Question: My custom font defined on <URL> does not render correctly in Firefox 3.6.
It is rendering as Verdana, which is set as the fall-back font in the CSS, defined here: <URL>
The code there is generated by Typekit, here: <URL>
<URL>
Here's a screenshot of how the page looks like in Chrome 8, which is how it is supposed to look like regarding the fonts. They also work in IE6 or higher, as well as Opera.

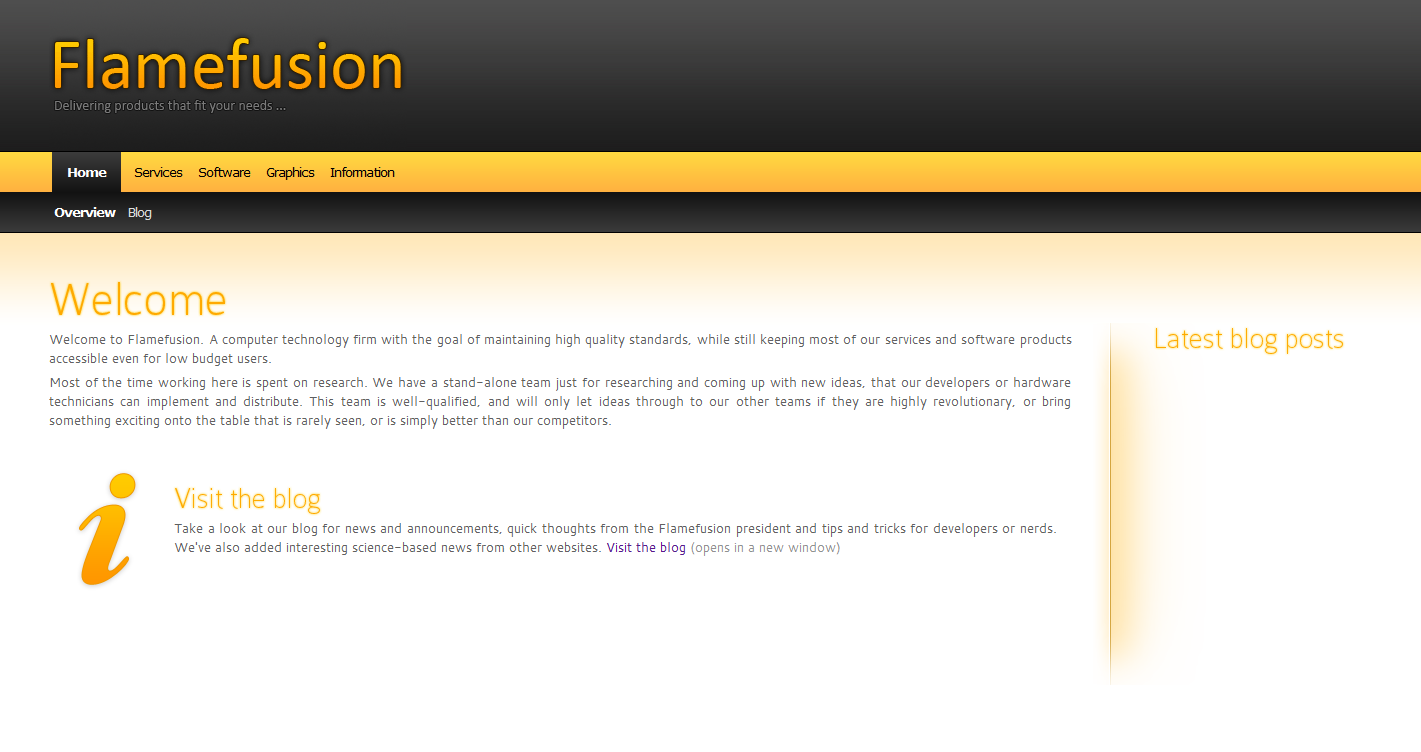
Answer: I got it fixed. It turns out that Firefox 3.6 (and possibly others too) does not allow cross-domain content when it comes to fonts. That's kind of lame if you ask me, but moving it to the main domain solved the issue.